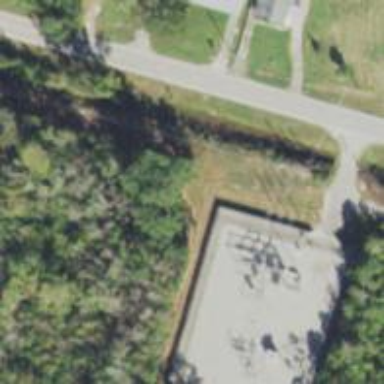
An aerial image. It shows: Distribution level power substation enclosed by fence.